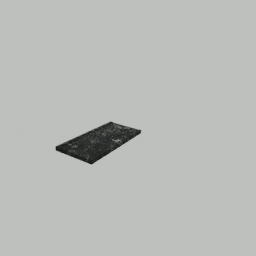
Label: architecture